Interaction volume radius: 5 \u00c5
Interaction volume height: 10 \u00c5
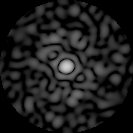
Disorder parameter: 0.8741